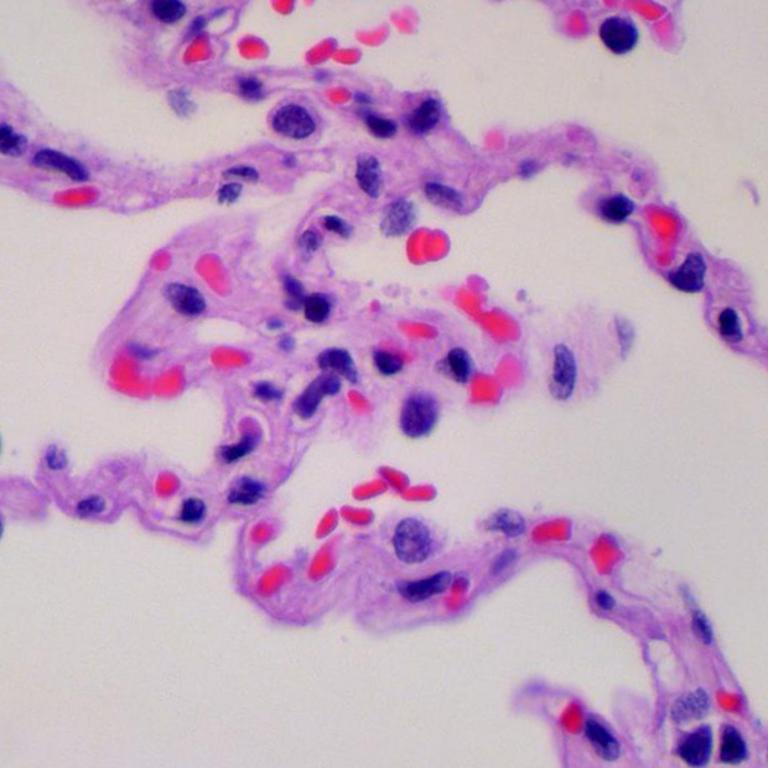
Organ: lung
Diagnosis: benign